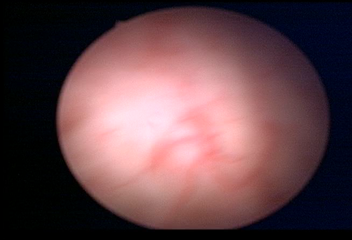
Modality: WLC
Class: Normal mucosa
Bladder cancer association: No